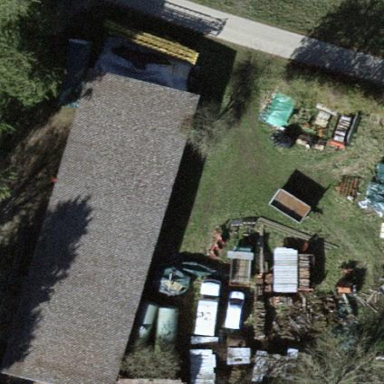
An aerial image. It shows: Farm auxiliary building.